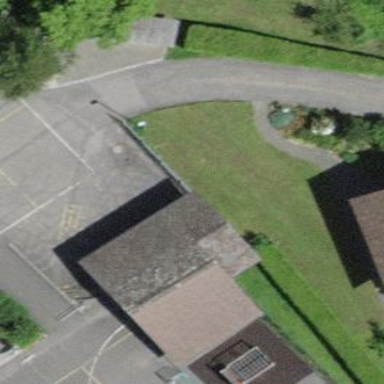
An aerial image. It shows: Garage.